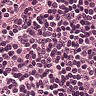
Metastatic tissue present: no